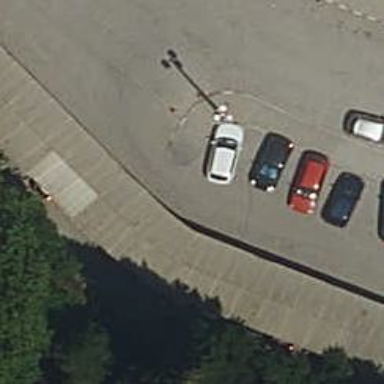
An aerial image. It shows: Parking area with roof building.